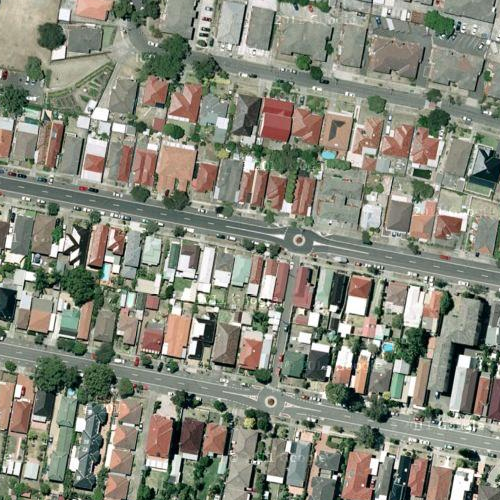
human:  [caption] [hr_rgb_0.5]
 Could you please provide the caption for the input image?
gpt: A residential area with houses arranged neatly while many plants on the roadside .

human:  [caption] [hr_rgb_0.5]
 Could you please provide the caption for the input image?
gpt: A residential area with houses arranged densely and a railway passed by .

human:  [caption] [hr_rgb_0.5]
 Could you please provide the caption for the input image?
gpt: There are many houses arranged densely while a railway passed by .

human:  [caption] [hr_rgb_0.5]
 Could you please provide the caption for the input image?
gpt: Lots of houses with different colors of roofs arranged densely .

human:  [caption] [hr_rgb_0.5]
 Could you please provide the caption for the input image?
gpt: A residential area with houses densely arranged and a railway passed by .